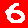
Digit: 6